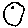
Label: moon